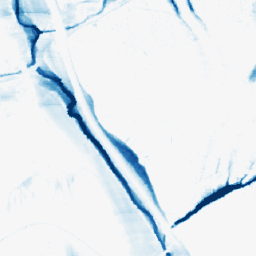
Category: morphological
Decomposition family: morphological_ellipse
Decomposition parameters: operation: closing
width: 10
height: 50
Upsampling method: area
Upsampling parameters: scale: 2
Upsampling scale: 2